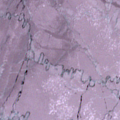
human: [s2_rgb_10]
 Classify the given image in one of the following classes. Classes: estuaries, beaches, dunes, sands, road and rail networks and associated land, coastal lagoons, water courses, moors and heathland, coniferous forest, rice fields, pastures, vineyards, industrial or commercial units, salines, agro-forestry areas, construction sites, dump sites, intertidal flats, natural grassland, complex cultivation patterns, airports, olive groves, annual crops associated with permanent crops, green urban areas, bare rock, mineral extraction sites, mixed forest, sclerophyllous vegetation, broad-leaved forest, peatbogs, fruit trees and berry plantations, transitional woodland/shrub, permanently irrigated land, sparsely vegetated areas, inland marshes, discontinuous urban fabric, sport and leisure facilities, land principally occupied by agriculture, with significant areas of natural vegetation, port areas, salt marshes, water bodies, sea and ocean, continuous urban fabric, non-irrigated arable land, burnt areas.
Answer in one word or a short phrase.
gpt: sea and ocean